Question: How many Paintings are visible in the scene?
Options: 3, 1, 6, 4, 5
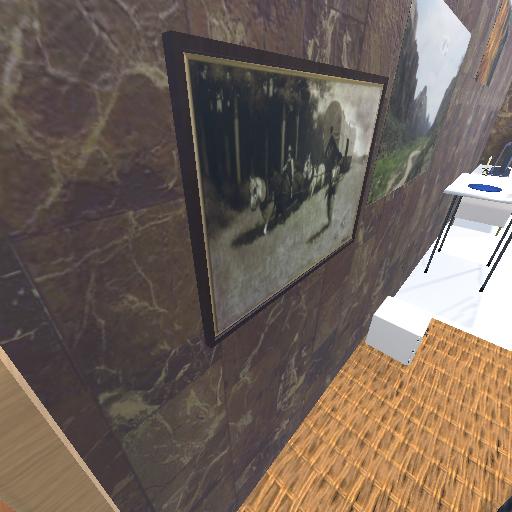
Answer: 3